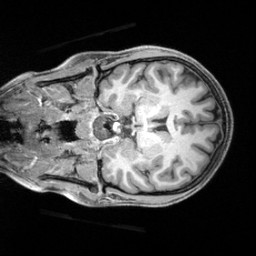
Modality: T1w
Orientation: coronal